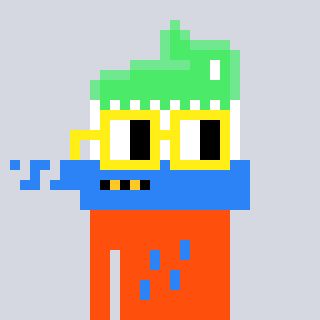
a pixel art character with square yellow glasses, a toothbrush-shaped head and a orange-colored body on a cool background